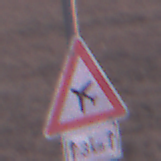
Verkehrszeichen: FlugbetriebRechts
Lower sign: LaengeEinerStrecke2
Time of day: SunriseSunset
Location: Outdoor (Nature)
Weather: Clear
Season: NotSpecified
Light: Natural